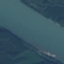
Land use / land cover: River